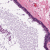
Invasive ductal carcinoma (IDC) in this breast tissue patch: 0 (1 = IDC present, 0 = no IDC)